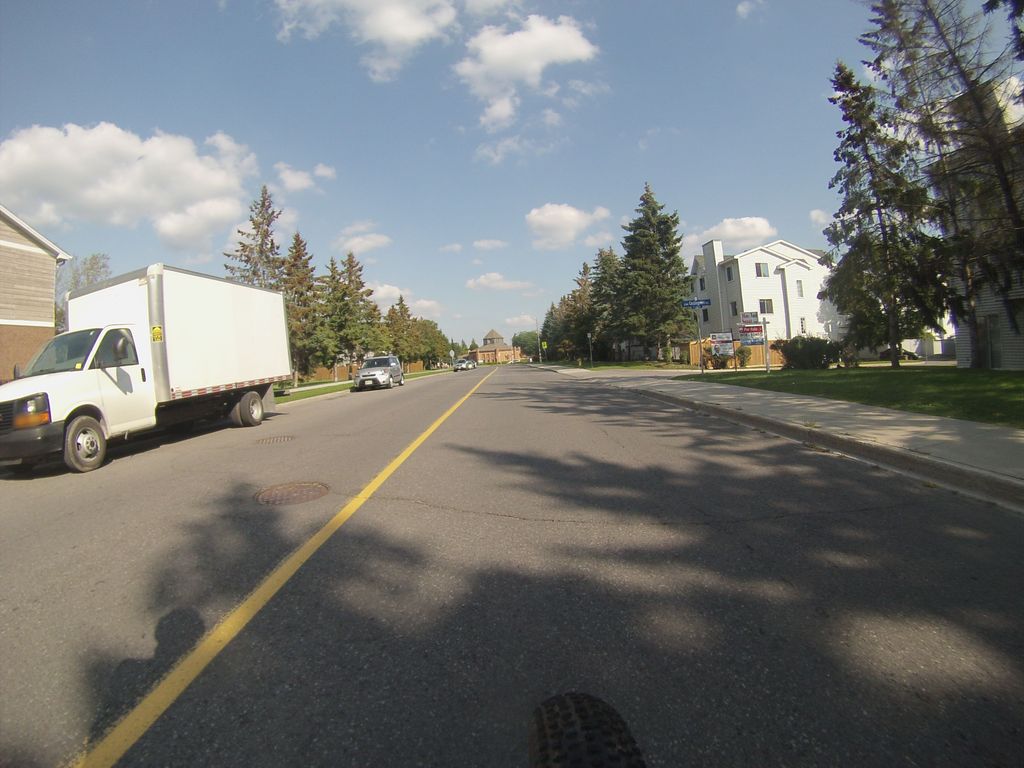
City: ottawa-gatineau